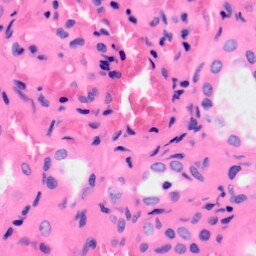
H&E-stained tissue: Kidney